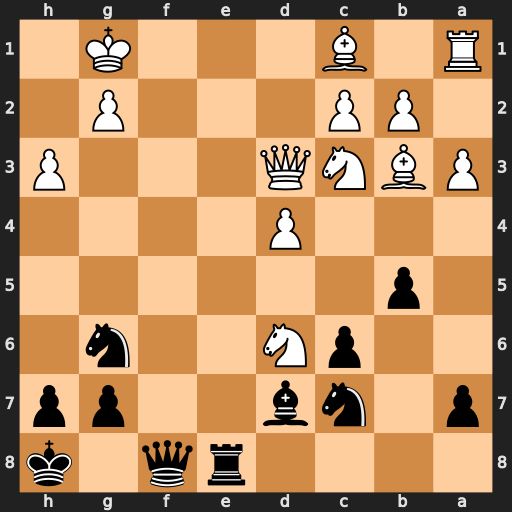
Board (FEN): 4rq1k/p1nb2pp/2pN2n1/1p6/3P4/PBNQ3P/1PP3P1/R1B3K1
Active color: b
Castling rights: -
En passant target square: -
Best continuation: Re1+ Kh2 Qxd6+